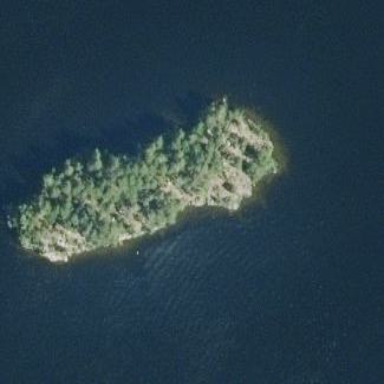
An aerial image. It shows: Island covered with woodland.